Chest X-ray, AP view. Patient: 41 years old, sex F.
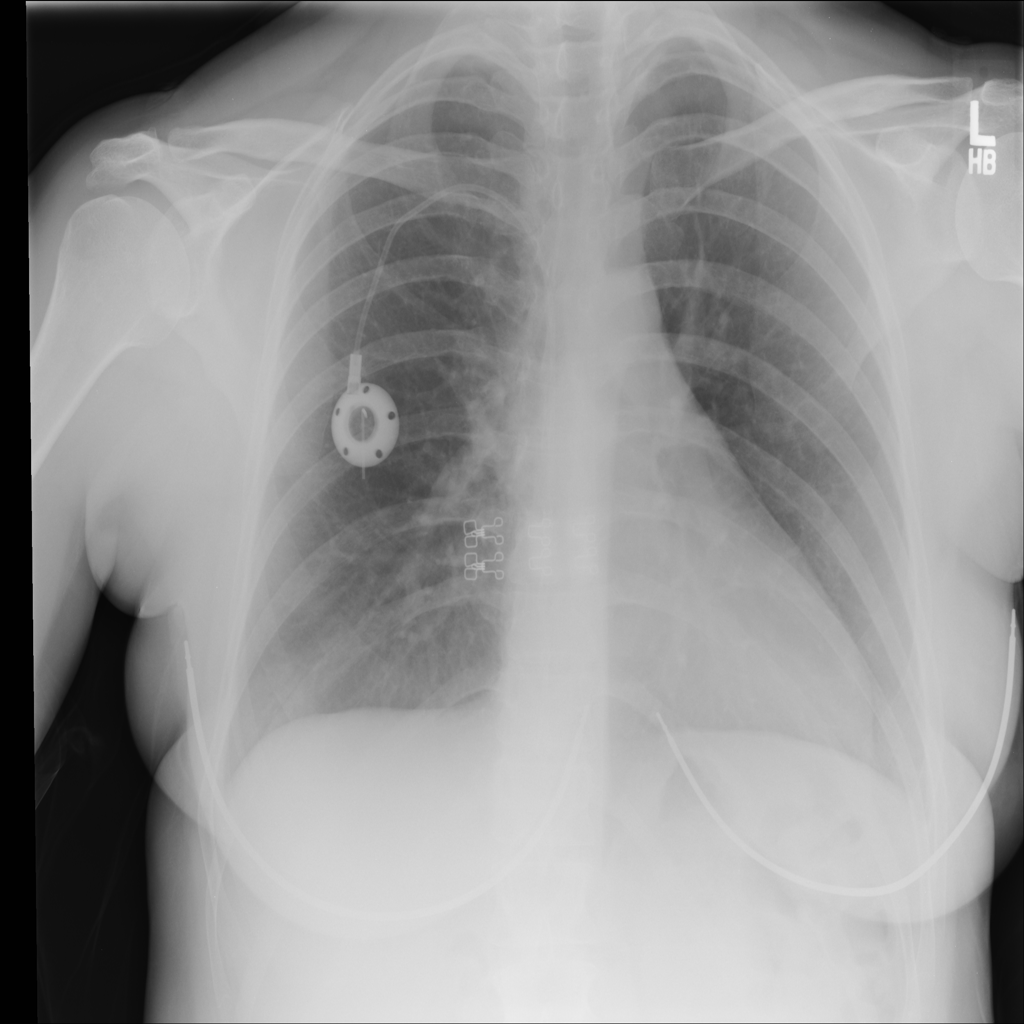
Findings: No Finding